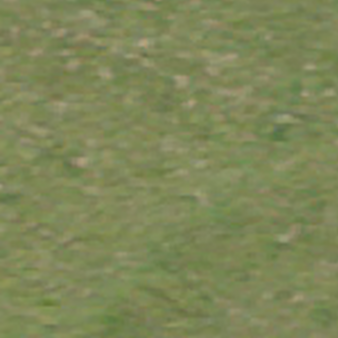
Label: other